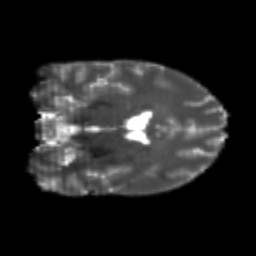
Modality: T2w
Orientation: coronal
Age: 22
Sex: male
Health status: healthy
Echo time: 0.074 s